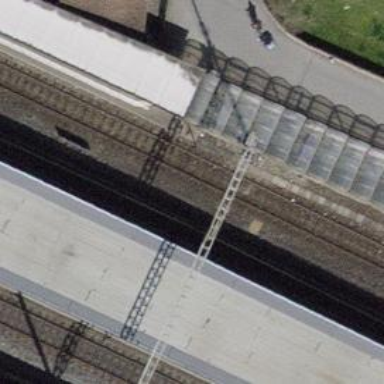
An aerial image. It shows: Stop position for public transport on the railway.